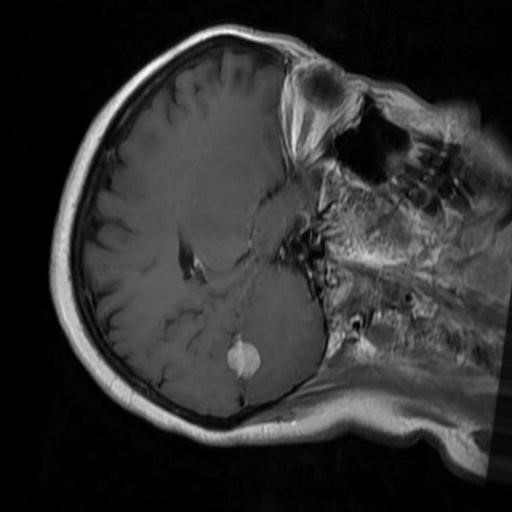
Label: brain_menin